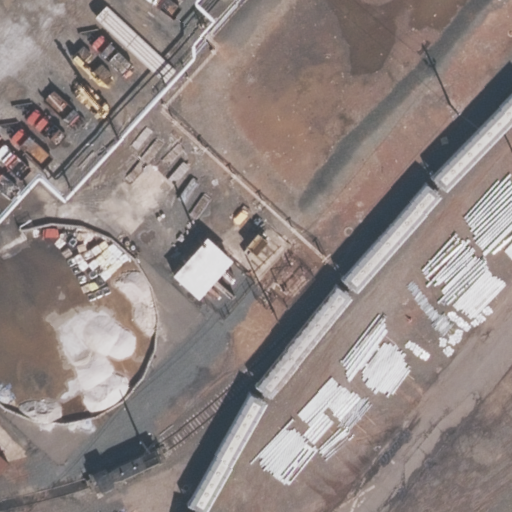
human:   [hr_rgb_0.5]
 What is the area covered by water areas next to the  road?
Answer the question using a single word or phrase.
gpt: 0m2

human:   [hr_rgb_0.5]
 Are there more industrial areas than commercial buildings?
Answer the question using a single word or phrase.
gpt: yes

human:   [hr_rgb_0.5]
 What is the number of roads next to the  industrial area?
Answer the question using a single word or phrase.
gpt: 1

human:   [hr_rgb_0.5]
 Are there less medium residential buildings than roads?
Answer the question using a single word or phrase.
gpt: yes

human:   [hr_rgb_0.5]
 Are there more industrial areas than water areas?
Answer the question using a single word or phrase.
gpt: yes

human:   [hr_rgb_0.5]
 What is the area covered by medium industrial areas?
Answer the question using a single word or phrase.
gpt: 0m2

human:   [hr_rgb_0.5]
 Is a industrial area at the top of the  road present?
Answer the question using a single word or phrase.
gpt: no

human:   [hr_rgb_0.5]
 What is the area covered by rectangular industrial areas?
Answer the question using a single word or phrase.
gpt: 10583m2

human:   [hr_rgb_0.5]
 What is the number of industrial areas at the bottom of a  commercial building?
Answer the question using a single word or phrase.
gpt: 0

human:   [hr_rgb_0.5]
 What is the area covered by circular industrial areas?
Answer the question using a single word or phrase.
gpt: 0m2

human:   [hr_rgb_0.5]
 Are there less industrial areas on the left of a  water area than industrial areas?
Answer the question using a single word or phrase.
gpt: yes

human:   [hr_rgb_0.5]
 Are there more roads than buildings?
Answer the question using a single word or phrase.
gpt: yes

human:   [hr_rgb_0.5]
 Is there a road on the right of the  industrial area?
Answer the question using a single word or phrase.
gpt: yes

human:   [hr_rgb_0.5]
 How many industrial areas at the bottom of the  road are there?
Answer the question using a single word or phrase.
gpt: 1

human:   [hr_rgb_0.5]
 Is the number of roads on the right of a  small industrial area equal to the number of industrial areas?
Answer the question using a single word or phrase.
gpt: no

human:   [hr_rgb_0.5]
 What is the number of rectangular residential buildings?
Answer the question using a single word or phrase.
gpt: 0

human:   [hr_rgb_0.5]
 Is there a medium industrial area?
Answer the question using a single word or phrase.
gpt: no

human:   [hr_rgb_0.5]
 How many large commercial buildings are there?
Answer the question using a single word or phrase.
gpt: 0

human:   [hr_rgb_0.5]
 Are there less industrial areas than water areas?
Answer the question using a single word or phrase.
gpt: no

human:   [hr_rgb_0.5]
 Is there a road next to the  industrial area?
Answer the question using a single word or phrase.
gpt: yes

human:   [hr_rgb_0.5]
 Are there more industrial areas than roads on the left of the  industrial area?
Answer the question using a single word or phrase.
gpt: yes

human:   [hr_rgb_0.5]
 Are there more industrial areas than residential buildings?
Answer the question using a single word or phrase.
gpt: yes

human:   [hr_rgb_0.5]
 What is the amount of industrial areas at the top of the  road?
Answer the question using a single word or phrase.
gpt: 0

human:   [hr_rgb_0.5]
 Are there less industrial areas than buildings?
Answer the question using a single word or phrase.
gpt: no

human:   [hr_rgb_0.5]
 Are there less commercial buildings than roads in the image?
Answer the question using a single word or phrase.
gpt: yes

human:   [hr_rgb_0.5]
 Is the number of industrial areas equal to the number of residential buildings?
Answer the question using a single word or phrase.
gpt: no

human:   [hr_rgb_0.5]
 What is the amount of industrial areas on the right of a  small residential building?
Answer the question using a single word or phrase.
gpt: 0

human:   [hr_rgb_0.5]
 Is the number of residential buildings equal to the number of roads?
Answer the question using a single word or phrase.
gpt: no

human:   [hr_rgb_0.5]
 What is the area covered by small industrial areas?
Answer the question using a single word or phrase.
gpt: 0m2

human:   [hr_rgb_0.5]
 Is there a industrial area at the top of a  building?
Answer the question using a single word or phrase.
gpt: no

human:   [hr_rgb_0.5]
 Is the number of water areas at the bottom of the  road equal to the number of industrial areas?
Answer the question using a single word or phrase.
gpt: no

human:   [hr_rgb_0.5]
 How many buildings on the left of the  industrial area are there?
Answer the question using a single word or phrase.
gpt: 0

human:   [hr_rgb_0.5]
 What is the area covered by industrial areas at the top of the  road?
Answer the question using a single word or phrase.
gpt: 0m2

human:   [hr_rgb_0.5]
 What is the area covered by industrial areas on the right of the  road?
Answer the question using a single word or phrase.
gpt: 0m2

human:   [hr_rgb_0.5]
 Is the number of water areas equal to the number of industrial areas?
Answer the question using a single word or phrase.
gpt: no

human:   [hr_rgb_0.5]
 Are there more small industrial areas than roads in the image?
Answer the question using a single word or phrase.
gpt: no